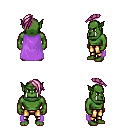
a pixel art fantasy rpg character, male body template, orc, green skin, lavender cape, gold greaves, pink long mohawk hairstyle, four views (front, back, left, right), 2x2 character sprite sheet, small pixel art, hard edges, no anti-aliasing